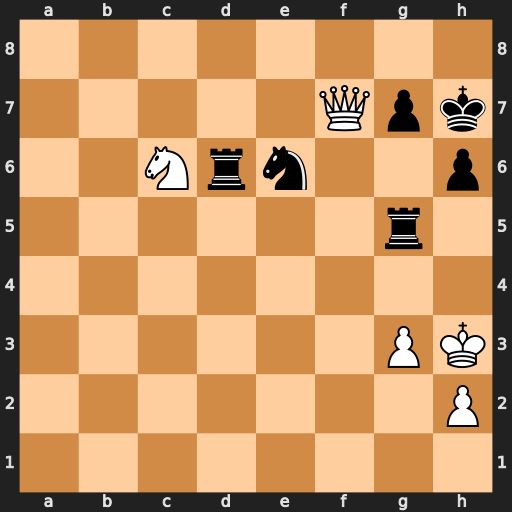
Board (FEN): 8/5Qpk/2Nrn2p/6r1/8/6PK/7P/8
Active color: w
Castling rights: -
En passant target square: -
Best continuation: Ne7 Rd8 Qxe6